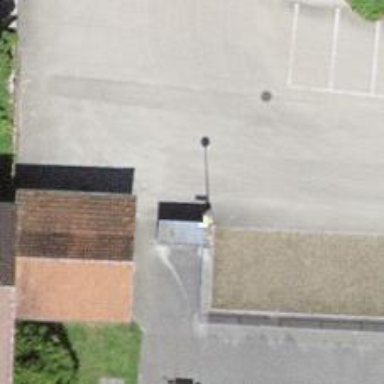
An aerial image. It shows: Bus stop with shelter. It is platform for public transport.